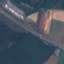
Label: Highway